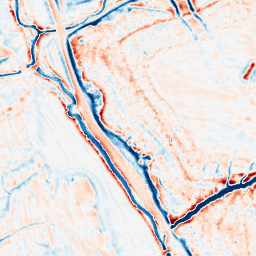
Category: edge_preserving
Decomposition family: bilateral
Decomposition parameters: d: 15
sigma_color: 150
sigma_space: 50
Upsampling method: bicubic
Upsampling parameters: scale: 4
Upsampling scale: 4